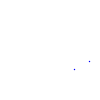
Particle: kaon